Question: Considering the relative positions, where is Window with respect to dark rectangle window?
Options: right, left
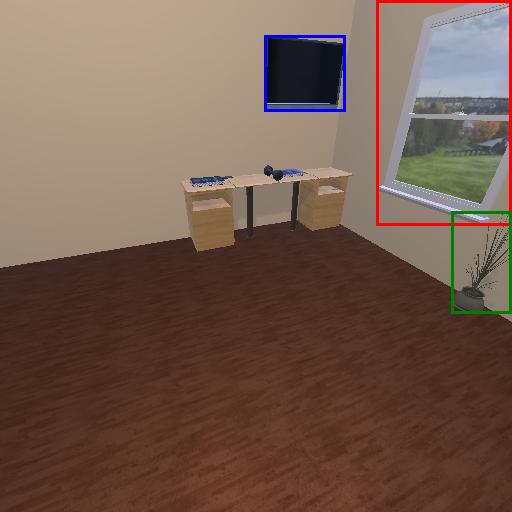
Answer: right